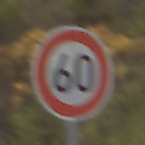
Verkehrszeichen: Geschwindigkeit60
Umgebung: Outdoor, RoadRail
Tageszeit: MorningAfternoon
Wetter: PartlyCloudy
Licht: Natural
Jahreszeit: NotSpecified
Kontrast: HighContrast